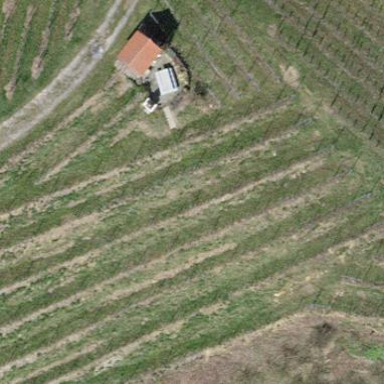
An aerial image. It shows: Vineyard.